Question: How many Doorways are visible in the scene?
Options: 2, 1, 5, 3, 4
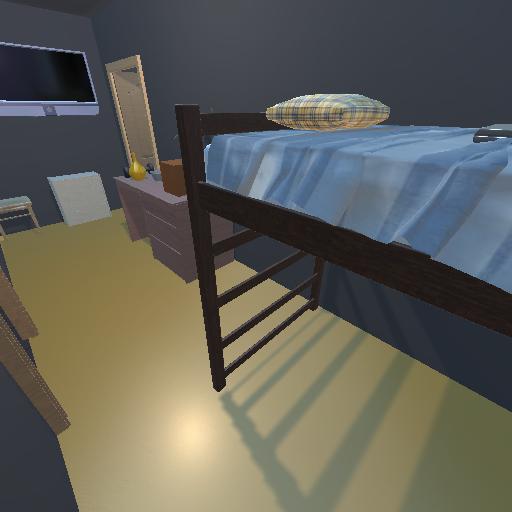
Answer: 2